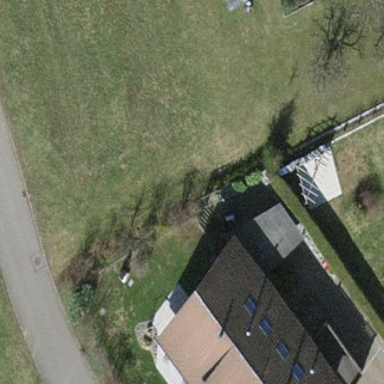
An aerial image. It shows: House with gabled roof oriented across.